Question: I'd need to optimize the following query which takes up to 10 minutes to run.
Performing the explain it seems to be running on all 350815 rows of the "table_3" table and 1 for all the others.
General rules to place indexes the propper way? Should I think about using multidimensional indexes? Where should I use them at first on the JOINS, the WHERE or the GROUP BY, if I remember right there should be a hierarchy to follow. Also If I have 1 row for all tables but one (in the row column of the explain table) how can I optimize usually my optimization consists in ending up with only one row for all columns but one.
All tables average from 100k to 1000k+ rows.
'''
CREATE TABLE datab1.sku_performance
SELECT
table1.sku,
CONCAT(table1.sku,' ',table1.fk_container ) as sku_container,
table1.price as price,
SUM( CASE WHEN ( table1.fk_table1_status = 82
OR table1.fk_table1_status = 119
OR table1.fk_table1_status = 124
OR table1.fk_table1_status = 141
OR table1.fk_table1_status = 131) THEN 1 ELSE 0 END)
/ COUNT( DISTINCT id_catalog_school_class) as qty_returned,
SUM( CASE WHEN ( table1.fk_table1_status In (23,13,44,65,6,75,8,171,12,166))
THEN 1 ELSE 0 END)
/ COUNT( DISTINCT id_catalog_school_class) as qt,
container.id_container as container_id,
container.idden as container_idden,
container.delivery_badge,
catalog_school.id_catalog_school,
LEFT(catalog_school.flight_fair,2) as departing_country,
catalog_school.weight,
catalog_school.flight_type,
catalog_school.price,
table_3.id_table_3,
table_3.fk_catalog_brand,
MAX( LEFT( table_3.note,3 )) AS supplier,
GROUP_CONCAT( product_number, ' by ',FORMAT(catalog_school_class.quantity,0)
ORDER BY product_number ASC SEPARATOR ' + ') as supplier_prod,
Sum( distinct( catalog_school_class.purch_pri * catalog_school_class.quantity)) AS final_purch_pri,
catalog_groupp.idden as supplier_idden,
catalog_category_details.id_catalog_category,
catalog_category_details.cat1 as product_cat1,
catalog_category_details.cat2 as product_cat2,
COUNT( distinct catalog_school_class.id_catalog_school_class) as setinfo,
datab1.pageviewgrouped.pv as page_views,
Sum(distinct(catalog_school_class.purch_pri * catalog_school_class.quantity)) AS purch_pri,
container_has_table_3.position,
max( table1.created_at ) as last_order_date
FROM
table1
LEFT JOIN container
ON table1.fk_container = container.id_container
LEFT JOIN catalog_school
ON table1.sku = catalog_school.sku
LEFT JOIN table_3
ON catalog_school.fk_table_3 = table_3.id_table_3
LEFT JOIN container_has_table_3
ON table_3.id_table_3 = container_has_table_3.fk_table_3
LEFT JOIN datab1.pageviewgrouped
on table_3.id_table_3 = datab1.pageviewgrouped.url
LEFT JOIN datab1.catalog_category_details
ON datab1.catalog_category_details.id_catalog_category = table_3_has_catalog_minority.fk_catalog_category
LEFT JOIN catalog_groupp
ON table_3.fk_catalog_groupp = catalog_groupp.id_catalog_groupp
LEFT JOIN table_3_has_catalog_minority
ON table_3.id_table_3 = table_3_has_catalog_minority.fk_table_3
LEFT JOIN catalog_school_class
ON catalog_school.id_catalog_school = catalog_school_class.fk_catalog_school
WHERE
table_3.status_ok = 1
AND catalog_school.status = 'active'
AND table_3_has_catalog_minority.is_primary = '1'
GROUP BY
table1.sku,
table1.fk_container;
'''

rows per table :
'''
.table1 960096 to 1.3mn rows
.container 9275 to 13000 rows
.catalog_school 709970 to 1 mn rows
.table_3 709970 to 1 mn rows
.container_has_table_3 709970 to 1 mn rows
.pageviewgrouped 500000 rows
.catalog_school_class 709970 to 1 mn rows
.catalog_groupp 3000 rows
.table_3_has_catalog_minority 709970 to 1 mn rows
.catalog_category_details 659 rows
'''
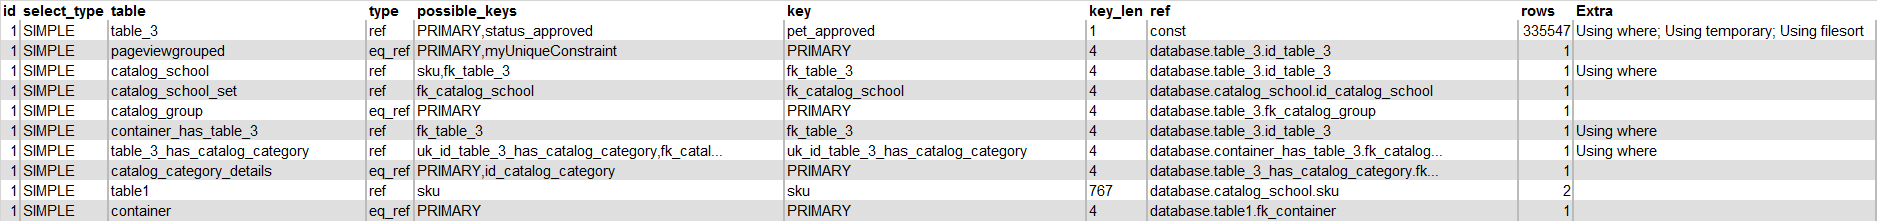
Answer: Too much to put into a single comment, so I'll add here and adjust later as possibly needed... You have LEFT JOINs everywhere, but your WHERE clause is specifically qualifying fields from the Table_3, Catalog_School and Table_3_has_catalog_minority. This by default changes them to INNER JOINs.
With respect to your where clause
'''
WHERE
table_3.status_ok = 1
AND catalog_school.status = 'active'
AND table_3_has_catalog_minority.is_primary = '1'
'''
Which table / column would have the smallest results based on these criteria. ex: Table_3.Status_ok = 1 might have 500k records but table_3_has_catalog_minority.is_primary may only have 65k and catalog_school.status = 'active' may have 430k.
Also, some of your columns are not qualified with the table they are coming from. Can you please confirm... such as "id_catalog_school_class" and "product_number"
SOMETIMES, changing the order of the tables, with good knowledge of the makeup of the data and in MySQL adding a "STRAIGHT_JOIN" keyword can improve performance. This was something I've had in the past working with gov't database of contracts and grants with 20+ million records and joining to about 15+ lookup tables. It went from hanging the server to getting the query finished in less than 2 hrs. Considering the amount of data I was dealing with, that was actually a good time.
AFTER dissecting this thing some, I restructured a bit more for readability, added aliases for table references and changed the order of the query and have some suggested indexes. To help the query, I tried moving the Catalog_School table to the first position and added the STRAIGHT_JOIN. The index is based on the STATUS first to match the WHERE clause, THEN I included the SKU as it is first element of the GROUP BY, then the other columns used to join to the subsequent tables. By having these columns in the index, it can qualify the joins without having to go to the raw data.
By changing the group by to the Catalog_School.SKU instead of table_1.SKU the index from catalog_school can be used to help optimize that. It is the same value since the join from the catalog_school.sku = table_1.sku. I also added index references for table_1 and table_3 that are suggestions -- again, to preemptively qualify the joins without going to the raw data pages of the tables.
I would be interested in knowing the final performance (better or worse) from your data.
'''
TABLE INDEX ON...
catalog_school ( status, sku, fk_table_3, id_catalog_school )
table_1 ( sku, fk_container )
table_3 ( id_table_3, status_ok, fk_catalog_groupp )
SELECT STRAIGHT_JOIN
CS.sku,
CONCAT(CS.sku,' ',T1.fk_container ) as sku_container,
T1.price as price,
SUM( CASE WHEN ( T1.fk_table1_status IN ( 82, 119, 124, 141, 131)
THEN 1 ELSE 0 END)
/ COUNT( DISTINCT CSC.id_catalog_school_class) as qty_returned,
SUM( CASE WHEN ( T1.fk_table1_status In (23,13,44,65,6,75,8,171,12,166))
THEN 1 ELSE 0 END)
/ COUNT( DISTINCT CSC.id_catalog_school_class) as qt,
CS.id_catalog_school,
LEFT(CS.flight_fair,2) as departing_country,
CS.weight,
CS.flight_type,
CS.price,
T3.id_table_3,
T3.fk_catalog_brand,
MAX( LEFT( T3.note,3 )) AS supplier,
C.id_container as container_id,
C.idden as container_idden,
C.delivery_badge,
GROUP_CONCAT( product_number, ' by ',FORMAT(CSC.quantity,0)
ORDER BY product_number ASC SEPARATOR ' + ') as supplier_prod,
Sum( distinct( CSC.purch_pri * CSC.quantity)) AS final_purch_pri,
CGP.idden as supplier_idden,
CCD.id_catalog_category,
CCD.cat1 as product_cat1,
CCD.cat2 as product_cat2,
COUNT( distinct CSC.id_catalog_school_class) as setinfo,
PVG.pv as page_views,
Sum(distinct(CSC.purch_pri * CSC.quantity)) AS purch_pri,
CHT3.position,
max( T1.created_at ) as last_order_date
FROM
catalog_school CS
JOIN table1 T1
ON CS.sku = T1.sku
LEFT JOIN container C
ON T1.fk_container = C.id_container
LEFT JOIN catalog_school_class CSC
ON CS.id_catalog_school = CSC.fk_catalog_school
JOIN table_3 T3
ON CS.fk_table_3 = T3.id_table_3
JOIN table_3_has_catalog_minority T3HCM
ON T3.id_table_3 = T3HCM.fk_table_3
LEFT JOIN datab1.catalog_category_details CCD
ON T3HCM.fk_catalog_category = CCD.id_catalog_category
LEFT JOIN container_has_table_3 CHT3
ON T3.id_table_3 = CHT3.fk_table_3
LEFT JOIN datab1.pageviewgrouped PVG
on T3.id_table_3 = PVG.url
LEFT JOIN catalog_groupp CGP
ON T3.fk_catalog_groupp = CGP.id_catalog_groupp
WHERE
CS.status = 'active'
AND T3.status_ok = 1
AND T3HCM.is_primary = '1'
GROUP BY
CS.sku,
T1.fk_container;
'''